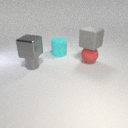
large red rubber sphere behind small gray metal cylinder